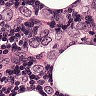
Metastatic tissue present: yes